Question: I've upgraded from mvc 2 to mvc 3. I've grabbed the new mvc contrib dll's for mvc 3 from here
<URL>
I'm having some issues with the new mvc grid syntax. See attached.

Does anyone know the new syntax?
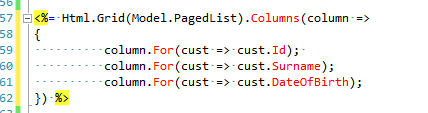
Answer: '''
@{Html
.Grid(Model.PagedList)
.Columns(column =>
{
column.For(cust => cust.Id);
column.For(cust => cust.Surname);
column.For(cust => cust.DateOfBirth);
})
.Render();
}
'''